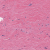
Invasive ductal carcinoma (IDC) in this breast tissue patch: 0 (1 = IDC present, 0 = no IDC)